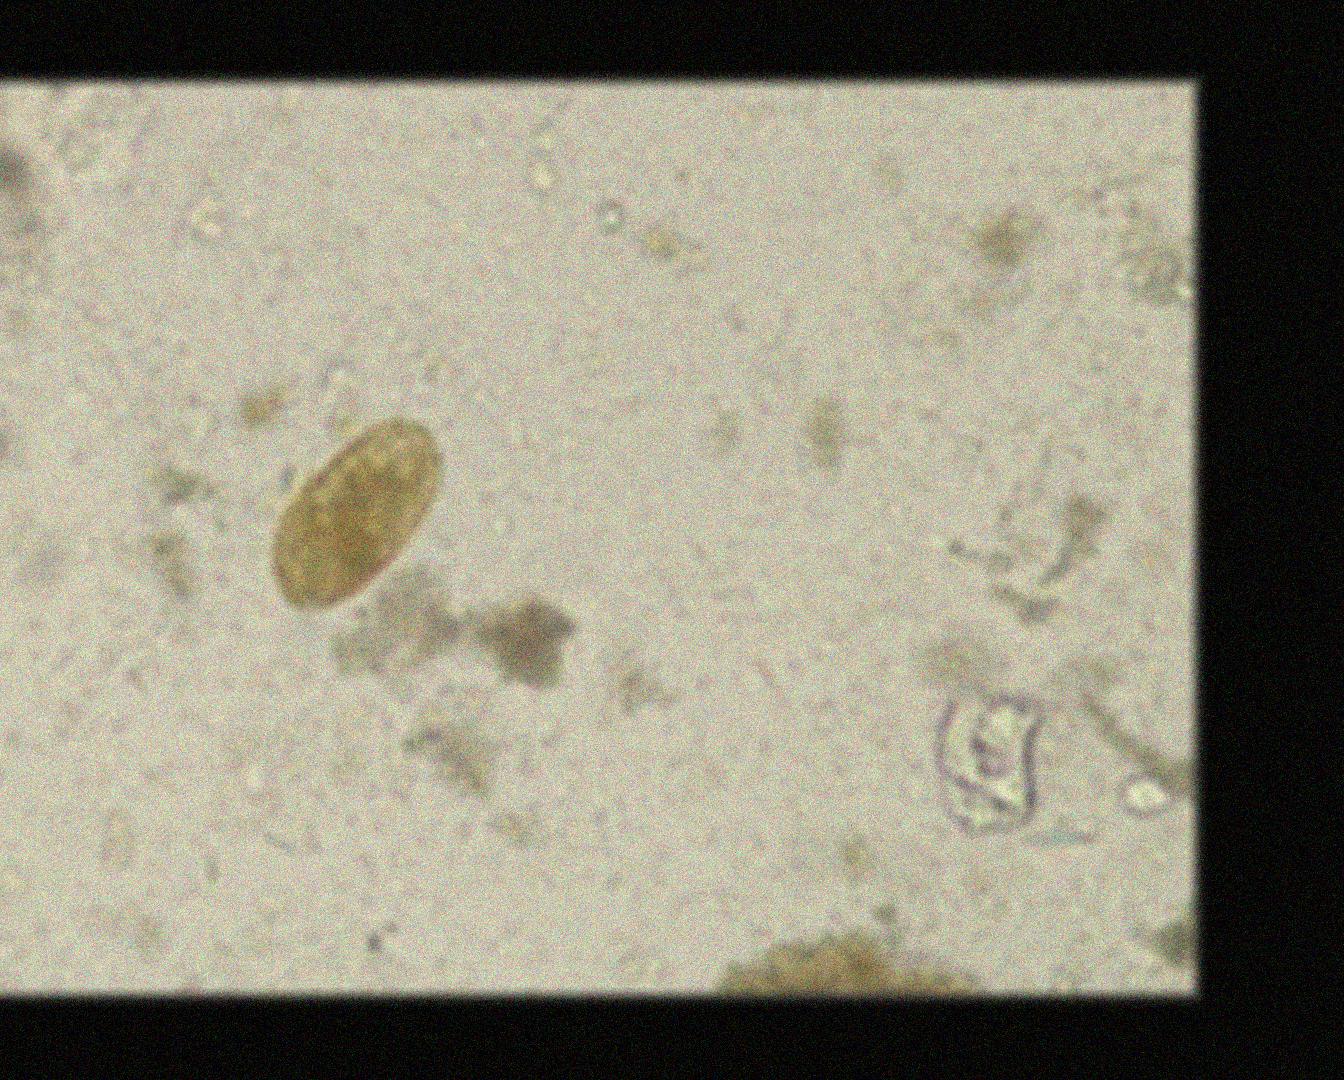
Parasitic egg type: Paragonimus spp